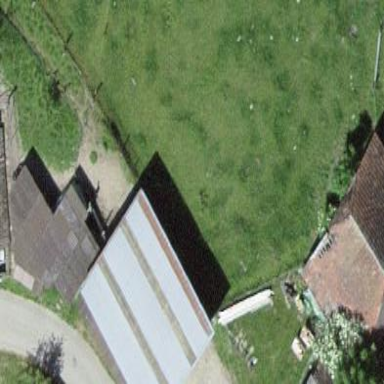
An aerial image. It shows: Shed.